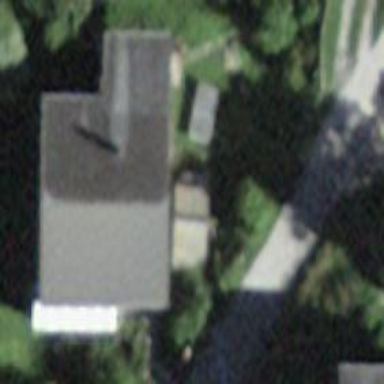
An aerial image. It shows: Building with ridged roof.